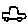
Label: car